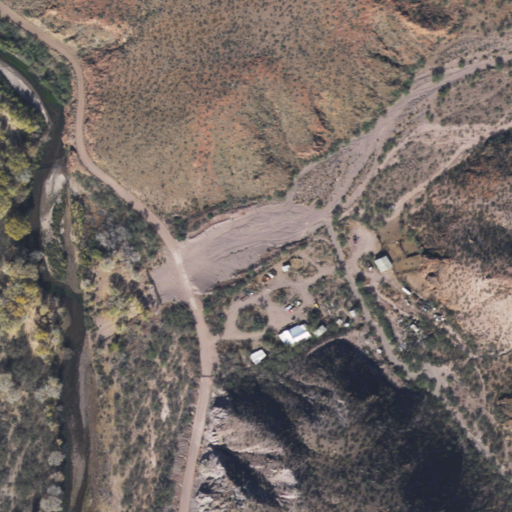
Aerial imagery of valley in Arizona named Limestone Gulch containing shrub, medium intensity development, low intensity development, open development, woody wetlands, and open water